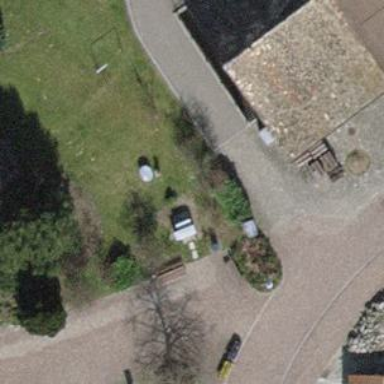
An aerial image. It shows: Driveway with surface made of sett.